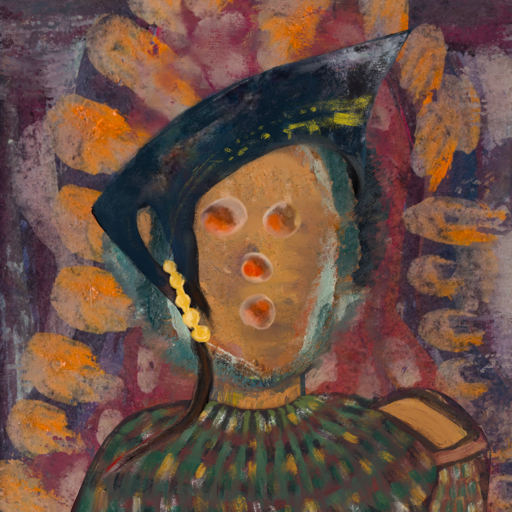
Background: Doll, Head And Neck Front: In_The_Sun, Face Front: Rupkatha, Bust: After_Raid, Hair Front: Boggyland, Head Accessory: Irani, Second Necklace: Blank, Necklace: Blank, Baby: Blank